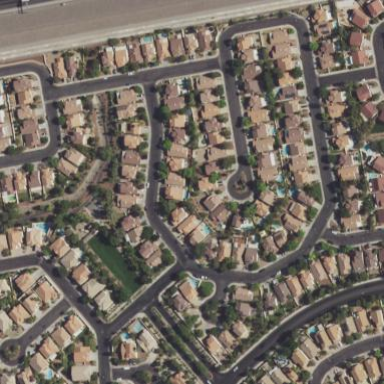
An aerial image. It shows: Located in suburban residential area.